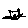
Label: cat